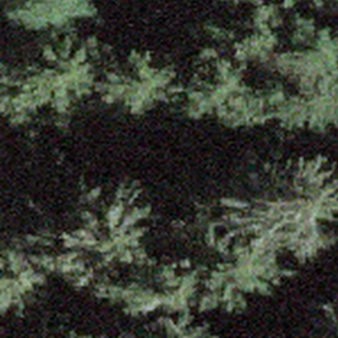
Label: other